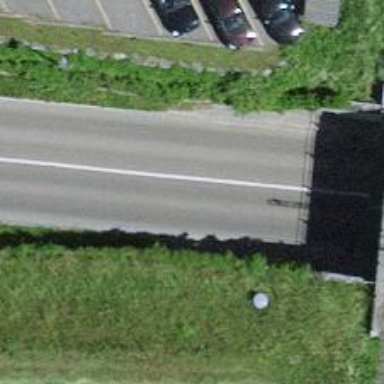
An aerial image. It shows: Tertiary road passing through tunnel with asphalt surface.